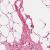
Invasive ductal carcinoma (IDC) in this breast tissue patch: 0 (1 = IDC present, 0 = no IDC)